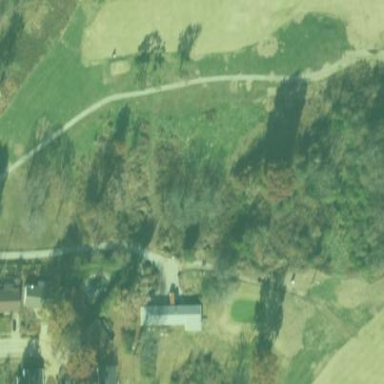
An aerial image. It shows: Rough grassy area used for golf.